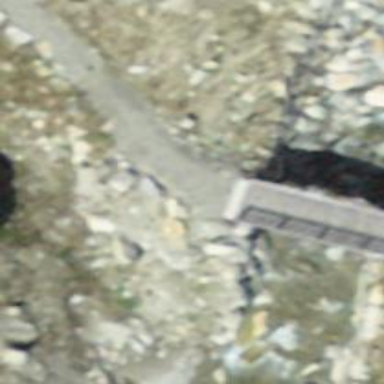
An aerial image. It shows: Track road on bridge with grade 1 tracktype.